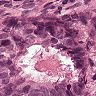
Metastatic tissue present: yes